Question: I need to customize <URL> for the following design:

Q: How can I customize circles to form and ?
<URL>
Thanks Bochan, <URL>
Now, I tried to make orange and blue dots(<URL> between two points, According to the documentation, I wrote following code; but it is not showing marker:
'''
plotOptions: {
pie: {
pointWidth: '2',
borderWidth: '0',
innerSize: '60%',
animation: false,
dataLabels: {
enabled: false,
},
states: {
hover:{
marker:{
fillColor: 'red',
lineWidth: 2,
lineColor: 'blue',
radius: 2
}
}
}
}
},
'''
<URL> I need similar.
<URL>
Thanks
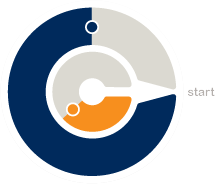
Answer: You can try to use donut chart <URL>